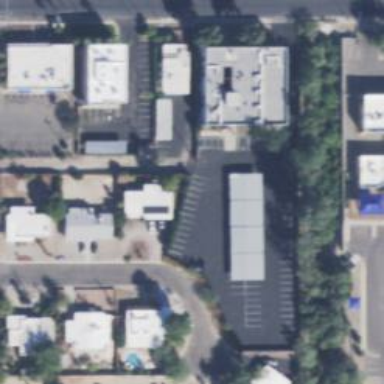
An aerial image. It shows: Alleyway designated as service road.